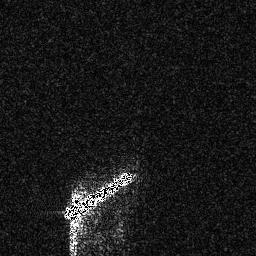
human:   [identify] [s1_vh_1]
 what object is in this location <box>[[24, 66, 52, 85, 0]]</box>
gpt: <ref>1 large ship at the bottom</ref>